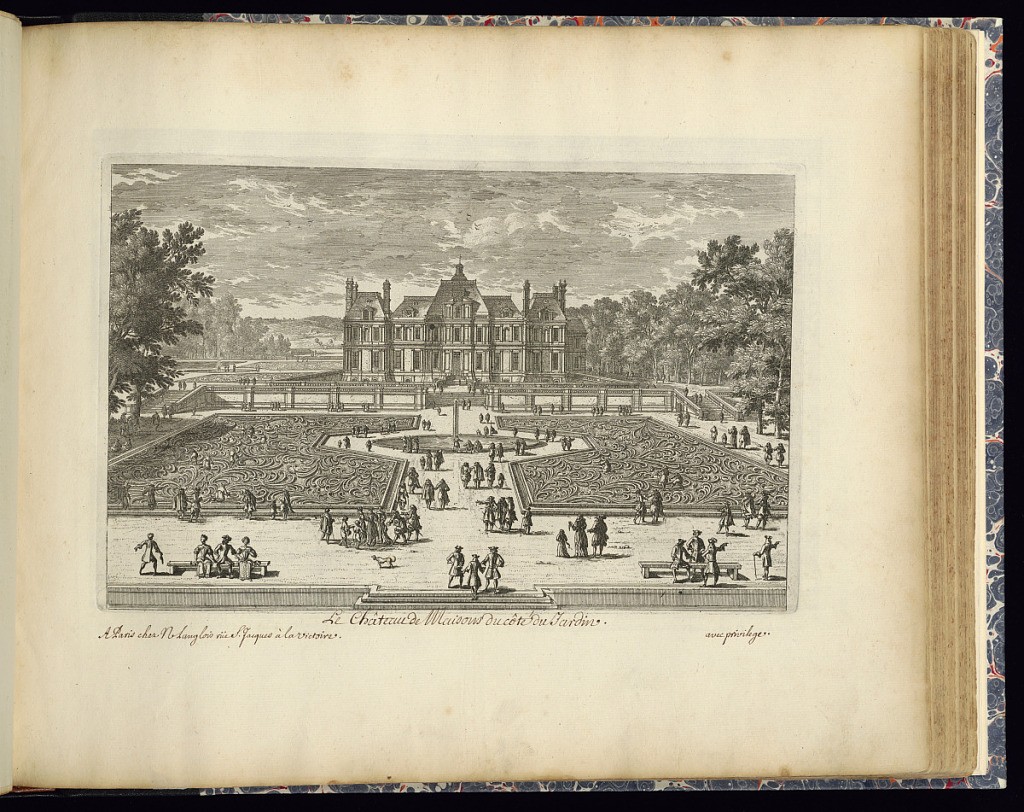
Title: Le Château de Maisons du côté du Jardin
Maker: Gabriel Perelle, French, 1604–1677
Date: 1660–1703
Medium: Etching on laid paper
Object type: Print
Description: View of the garden façade of the chateau of Maison with a fountain, basin, parterre planting in the foreground, and stairs leading up to the chateau. Parterre planting, and a fountain to the far left. Trees in the background. Figures throughout the grounds.